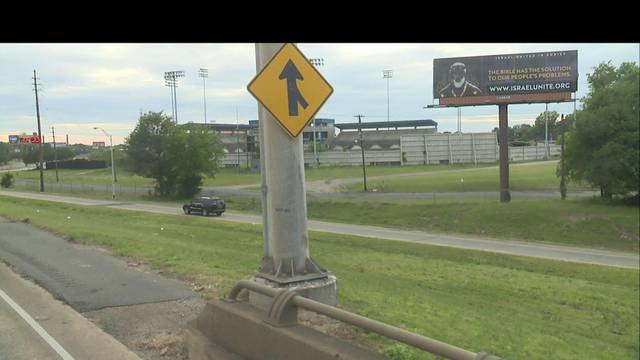
Region: United States
Coordinates: 32.479, -93.78